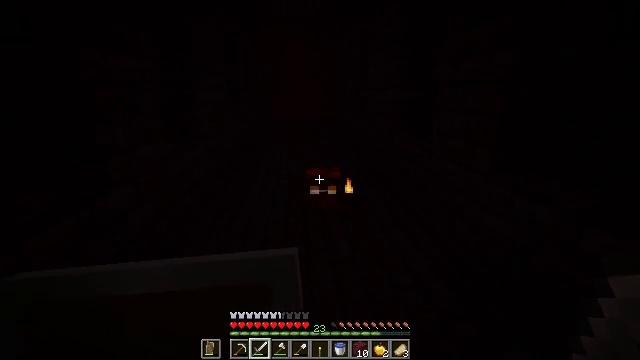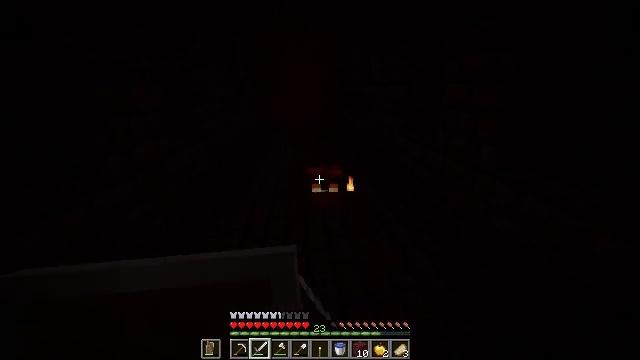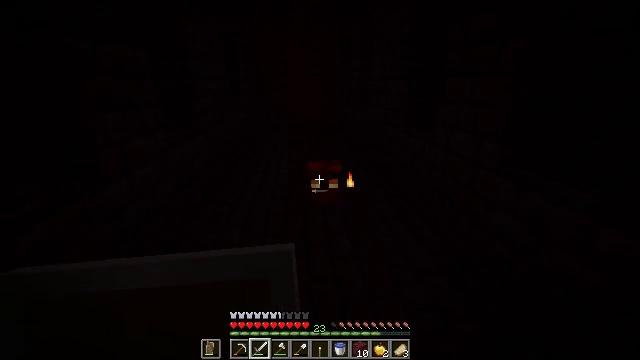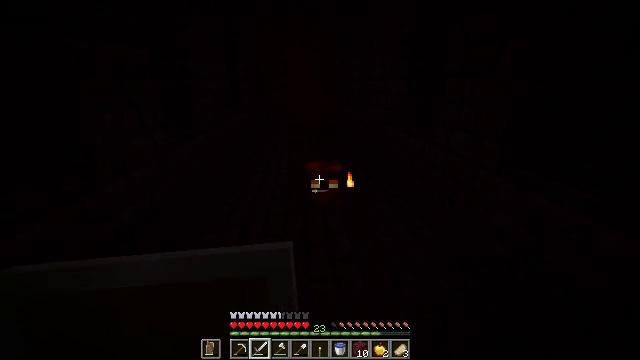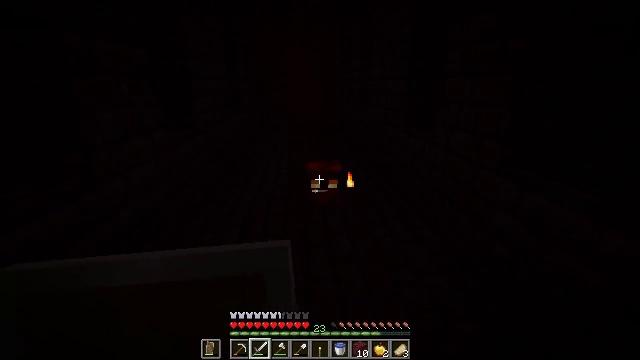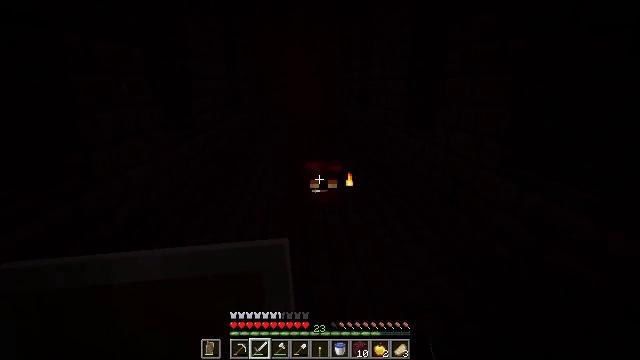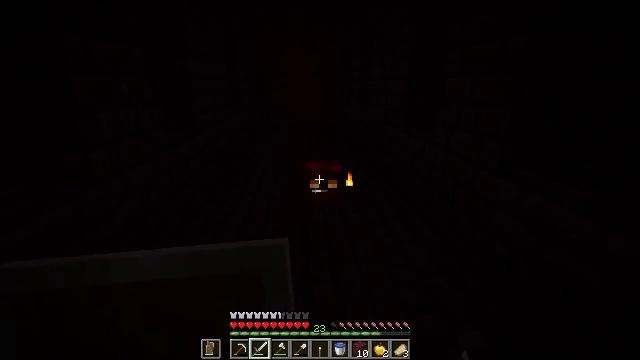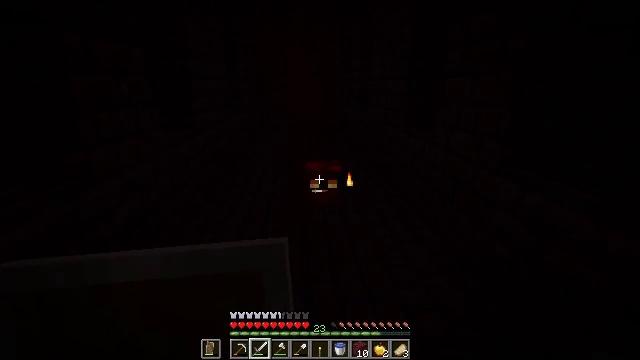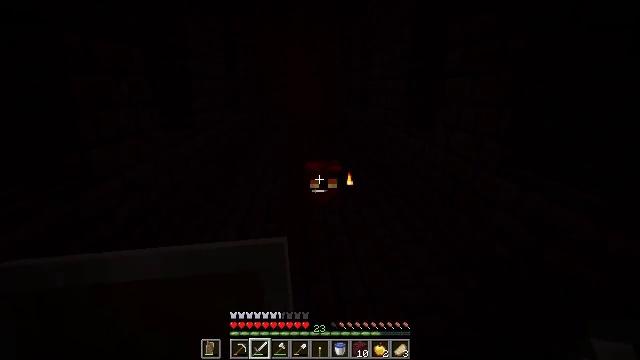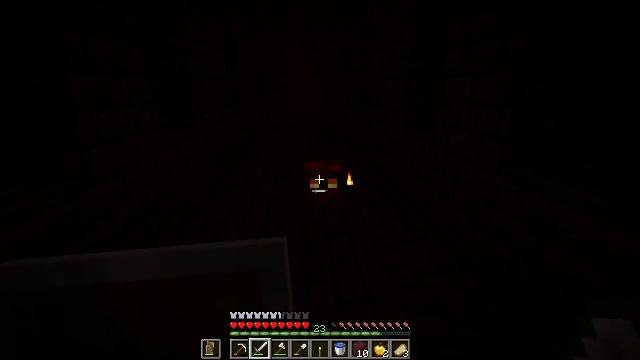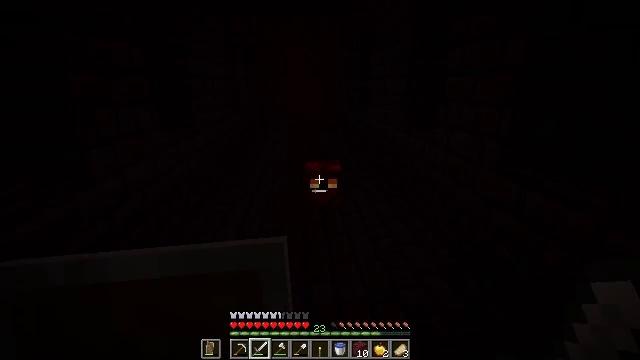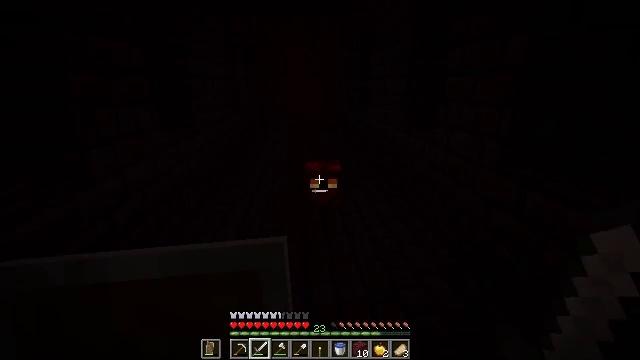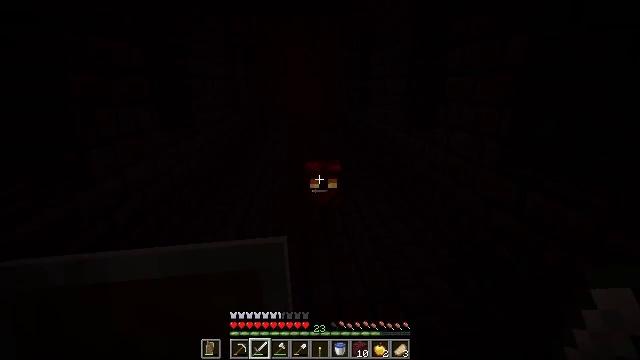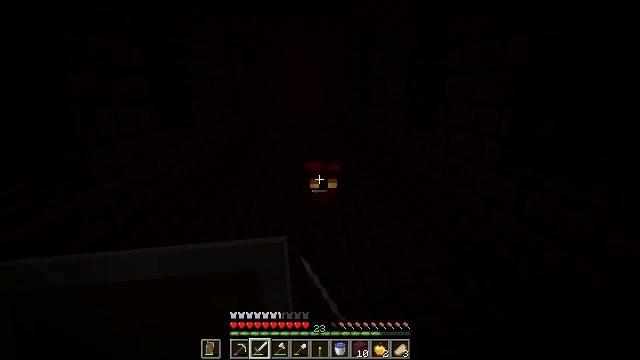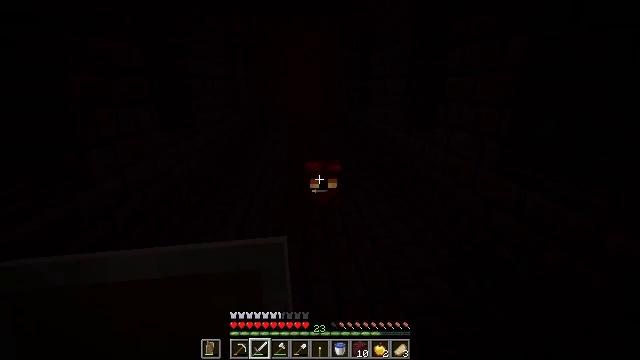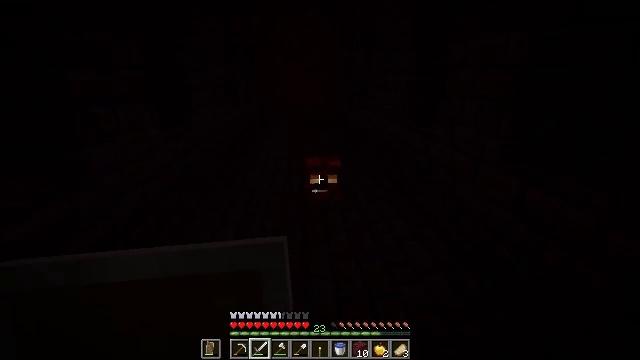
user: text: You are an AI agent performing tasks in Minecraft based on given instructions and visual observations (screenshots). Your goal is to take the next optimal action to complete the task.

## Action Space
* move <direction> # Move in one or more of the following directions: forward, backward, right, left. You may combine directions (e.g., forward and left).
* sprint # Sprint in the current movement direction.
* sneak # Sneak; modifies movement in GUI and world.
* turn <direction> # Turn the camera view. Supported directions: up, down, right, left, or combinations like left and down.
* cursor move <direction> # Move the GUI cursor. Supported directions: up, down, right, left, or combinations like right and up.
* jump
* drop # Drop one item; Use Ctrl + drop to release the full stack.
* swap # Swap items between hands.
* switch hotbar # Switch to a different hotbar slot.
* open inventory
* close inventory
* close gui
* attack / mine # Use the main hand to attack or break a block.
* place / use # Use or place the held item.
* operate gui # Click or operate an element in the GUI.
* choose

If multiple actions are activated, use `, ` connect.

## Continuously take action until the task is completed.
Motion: motion action
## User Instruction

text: Combat the magma cube.
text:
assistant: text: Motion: attack / mine
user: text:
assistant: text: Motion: turn down, attack / mine
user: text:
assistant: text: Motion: attack / mine
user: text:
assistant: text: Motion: no_op
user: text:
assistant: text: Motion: no_op
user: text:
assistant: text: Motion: no_op
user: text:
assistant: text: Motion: no_op
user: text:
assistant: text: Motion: no_op
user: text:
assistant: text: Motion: no_op
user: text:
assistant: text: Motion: no_op
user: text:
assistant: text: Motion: no_op
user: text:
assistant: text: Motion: attack / mine
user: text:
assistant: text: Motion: attack / mine
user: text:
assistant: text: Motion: attack / mine
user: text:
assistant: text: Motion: move forward, turn down, attack / mine
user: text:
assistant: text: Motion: move forward
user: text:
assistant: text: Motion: move forward
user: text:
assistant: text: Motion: move forward
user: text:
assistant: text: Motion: no_op
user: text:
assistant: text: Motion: turn down
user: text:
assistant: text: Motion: no_op
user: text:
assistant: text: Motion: no_op
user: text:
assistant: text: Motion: no_op
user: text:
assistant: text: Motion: no_op
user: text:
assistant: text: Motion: turn down, attack / mine
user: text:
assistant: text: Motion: turn down, attack / mine
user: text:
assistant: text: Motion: attack / mine
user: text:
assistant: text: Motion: no_op
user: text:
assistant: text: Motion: no_op
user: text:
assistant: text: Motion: no_op